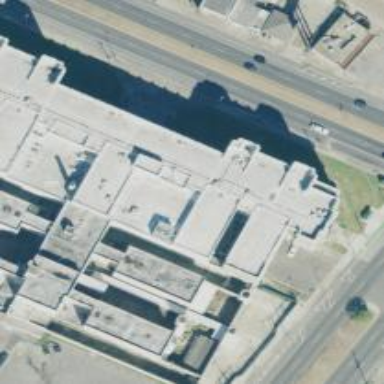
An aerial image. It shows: Government office.